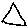
Label: triangle